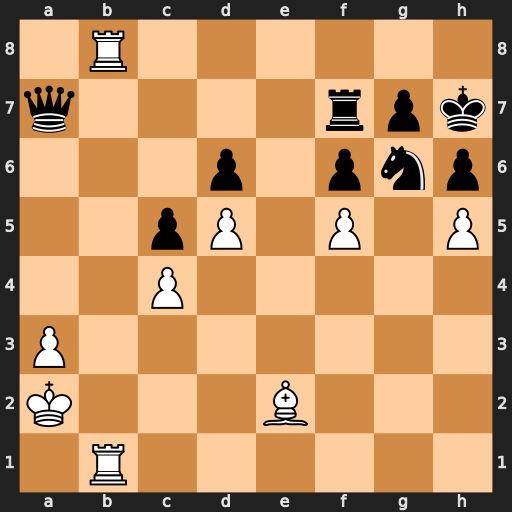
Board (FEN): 1R6/q4rpk/3p1pnp/2pP1P1P/2P5/P7/K3B3/1R6
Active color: w
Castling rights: -
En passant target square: -
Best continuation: fxg6#